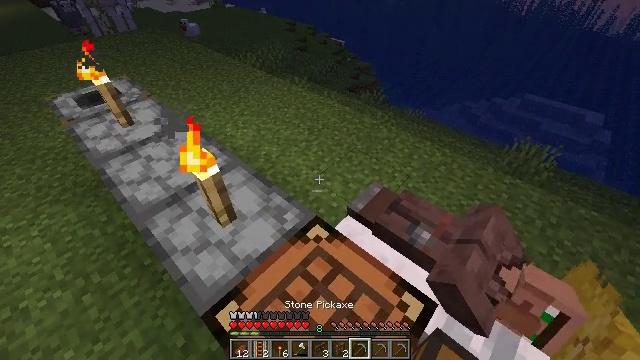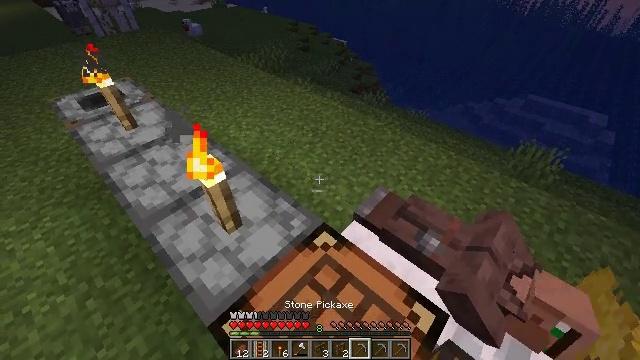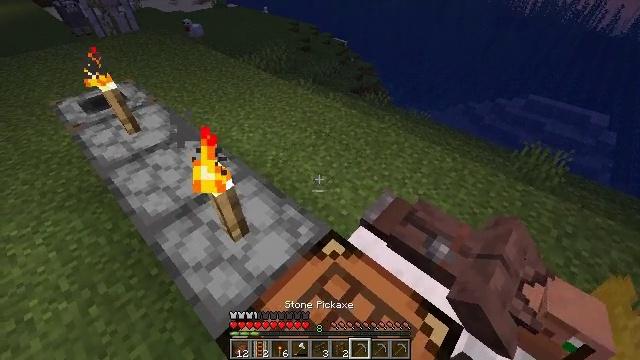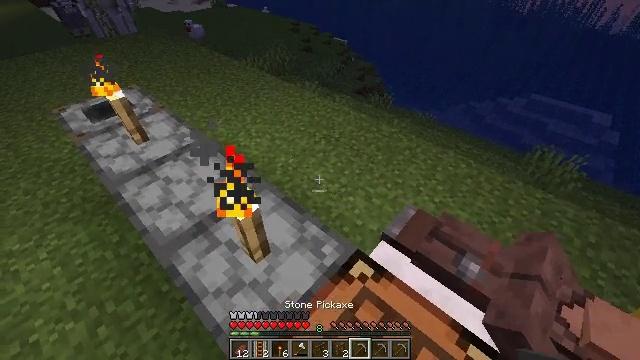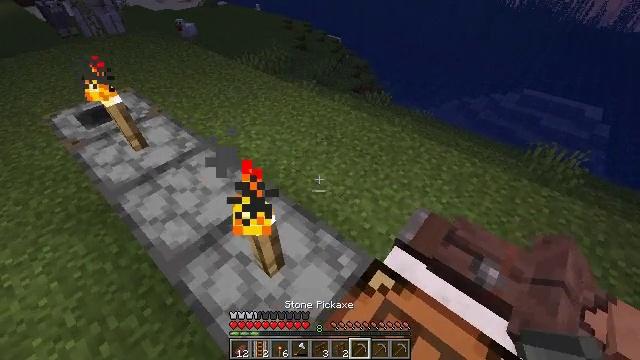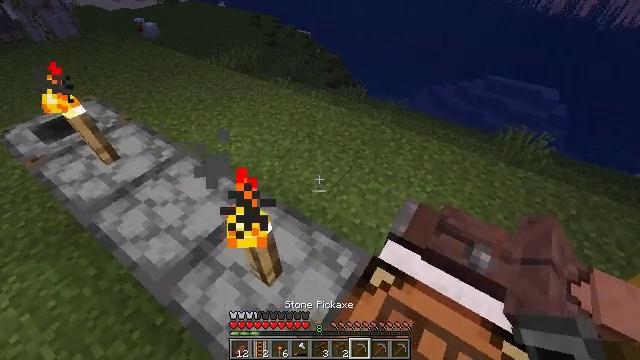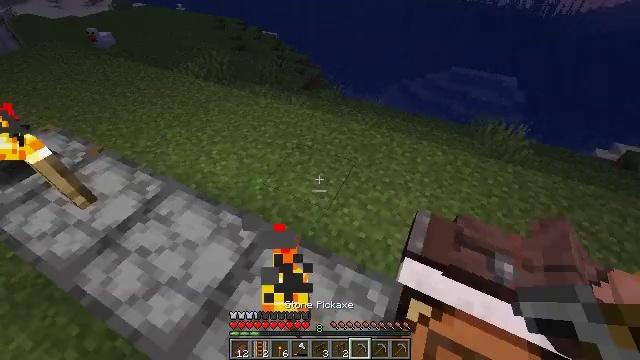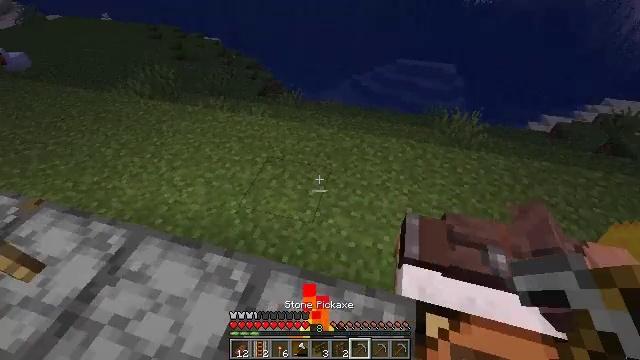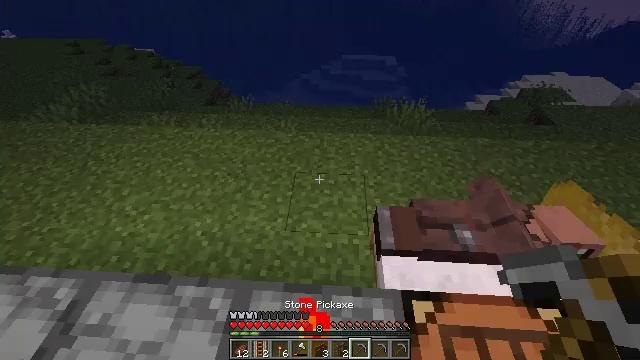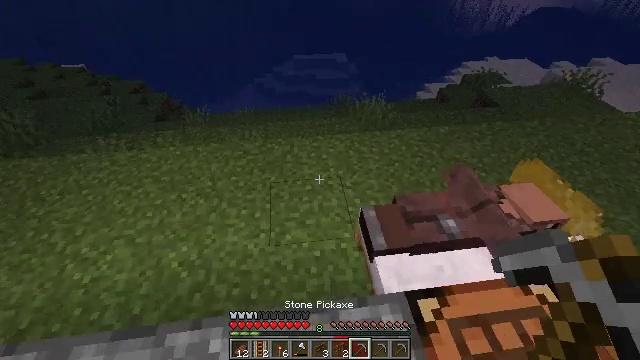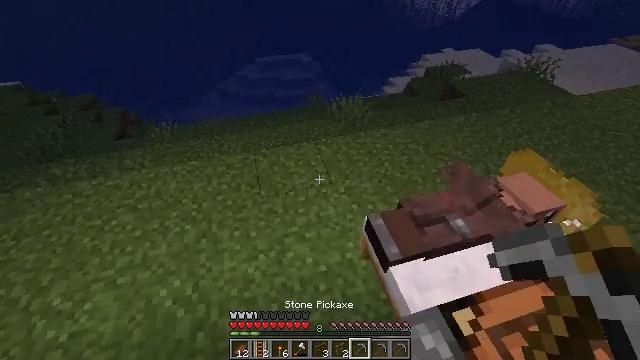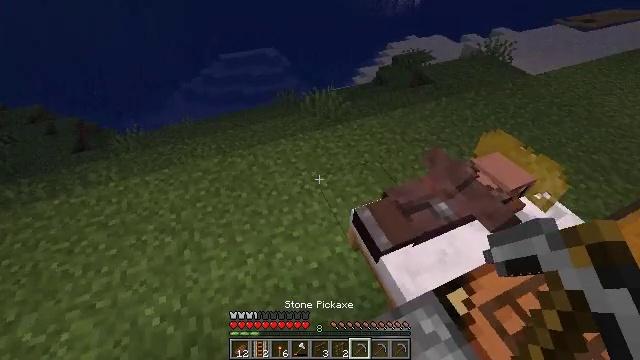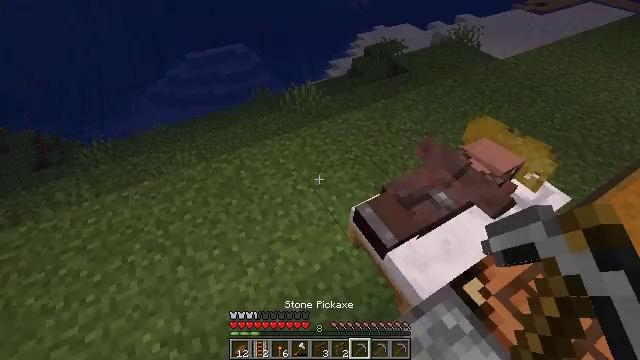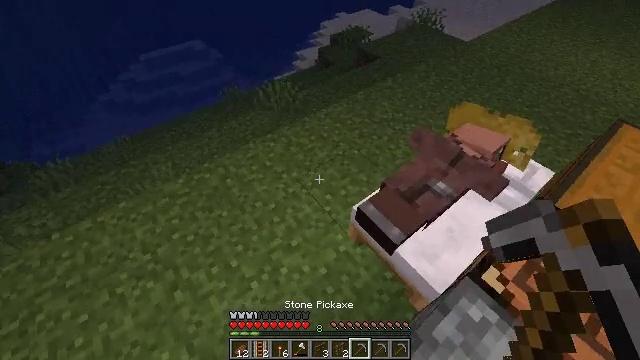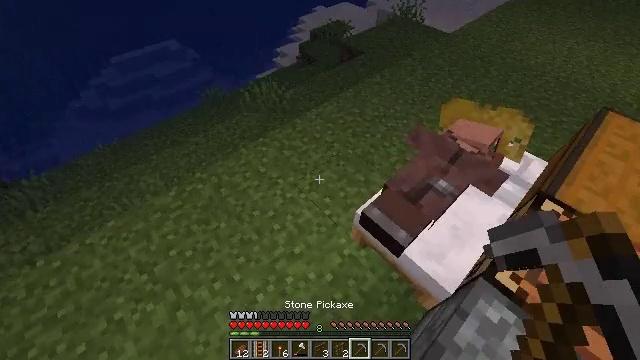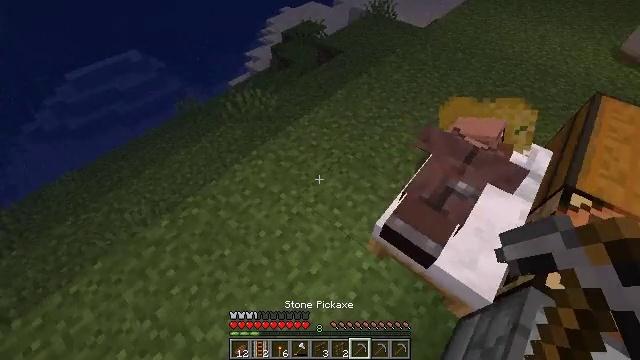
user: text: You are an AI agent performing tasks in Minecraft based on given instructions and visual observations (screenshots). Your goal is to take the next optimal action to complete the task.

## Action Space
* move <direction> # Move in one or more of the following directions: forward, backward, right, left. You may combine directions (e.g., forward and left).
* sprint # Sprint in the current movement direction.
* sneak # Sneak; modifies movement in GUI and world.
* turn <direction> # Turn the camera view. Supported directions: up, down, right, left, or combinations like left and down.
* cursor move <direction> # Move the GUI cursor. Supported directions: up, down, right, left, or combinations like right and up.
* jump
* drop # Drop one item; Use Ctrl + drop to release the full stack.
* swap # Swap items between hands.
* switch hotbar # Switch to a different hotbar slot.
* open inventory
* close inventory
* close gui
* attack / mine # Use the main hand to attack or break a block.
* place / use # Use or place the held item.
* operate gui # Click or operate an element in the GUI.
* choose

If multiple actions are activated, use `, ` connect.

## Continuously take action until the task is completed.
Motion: motion action
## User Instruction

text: Disassemble the ladder.
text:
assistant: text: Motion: move forward and move left
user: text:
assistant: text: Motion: move forward and move left
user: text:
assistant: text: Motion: move forward and move left
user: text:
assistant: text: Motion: move forward and move left, turn right
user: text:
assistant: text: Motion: move forward and move left, turn right
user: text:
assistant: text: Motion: move forward and move left, turn right
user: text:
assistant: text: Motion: move forward and move left, turn right
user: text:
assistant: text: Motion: move forward and move left, turn right
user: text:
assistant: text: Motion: move forward and move left, turn right
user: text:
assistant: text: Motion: move forward and move left, turn right
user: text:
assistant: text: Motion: move forward and move left, turn right and down
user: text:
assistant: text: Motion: move forward and move left, turn right and down
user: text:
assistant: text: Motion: move forward and move left, turn right and down
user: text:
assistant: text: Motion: move forward and move left, turn right
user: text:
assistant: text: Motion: move forward and move left, turn right
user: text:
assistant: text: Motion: move forward and move left, turn right
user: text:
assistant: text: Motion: move left, turn right
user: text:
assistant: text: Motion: turn right
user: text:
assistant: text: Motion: turn right
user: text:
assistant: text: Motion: turn right
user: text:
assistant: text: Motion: turn right
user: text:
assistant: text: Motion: turn right
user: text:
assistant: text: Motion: turn right
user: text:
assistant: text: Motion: turn right and up
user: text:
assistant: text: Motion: turn right and up
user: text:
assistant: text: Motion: turn right and up
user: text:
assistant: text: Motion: turn up
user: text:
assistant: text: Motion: turn up
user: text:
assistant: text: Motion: turn up
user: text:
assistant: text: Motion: turn right and up